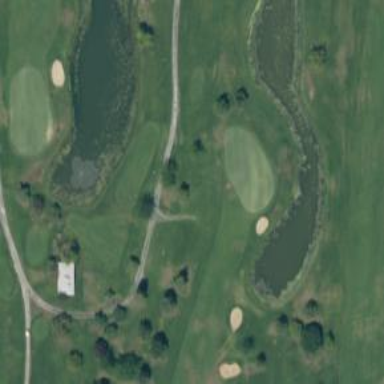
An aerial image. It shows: Golf hole.